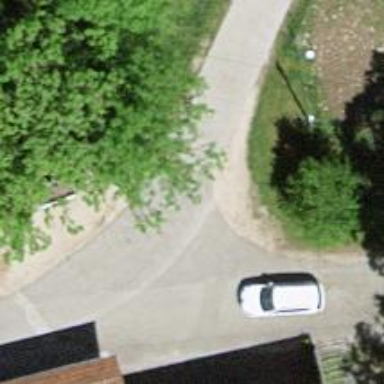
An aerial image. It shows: Well-maintained track road of grade 1.